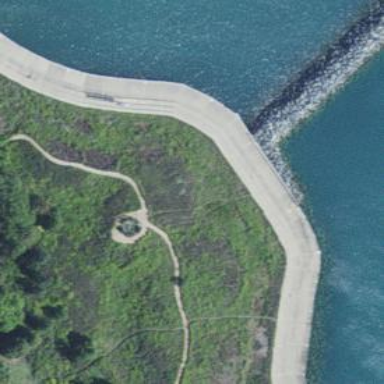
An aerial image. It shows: Breakwater structure.